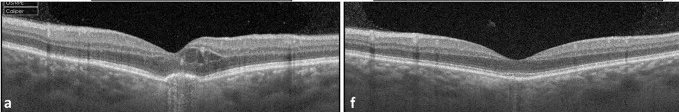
Imaging before and after anti-VEGF treatment in a patient with FCE complicated with CNV. . A. Swept-source OCT showing intraretinal fluid with a foveal RPE detachment.
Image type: ophthalmic_imaging (oct)